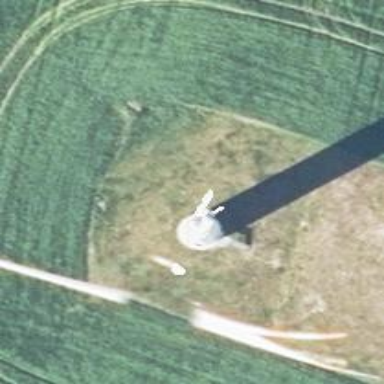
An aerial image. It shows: Wind power generator utilizing wind turbines.